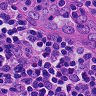
Metastatic tissue present: no